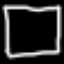
Label: square